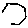
Label: hexagon